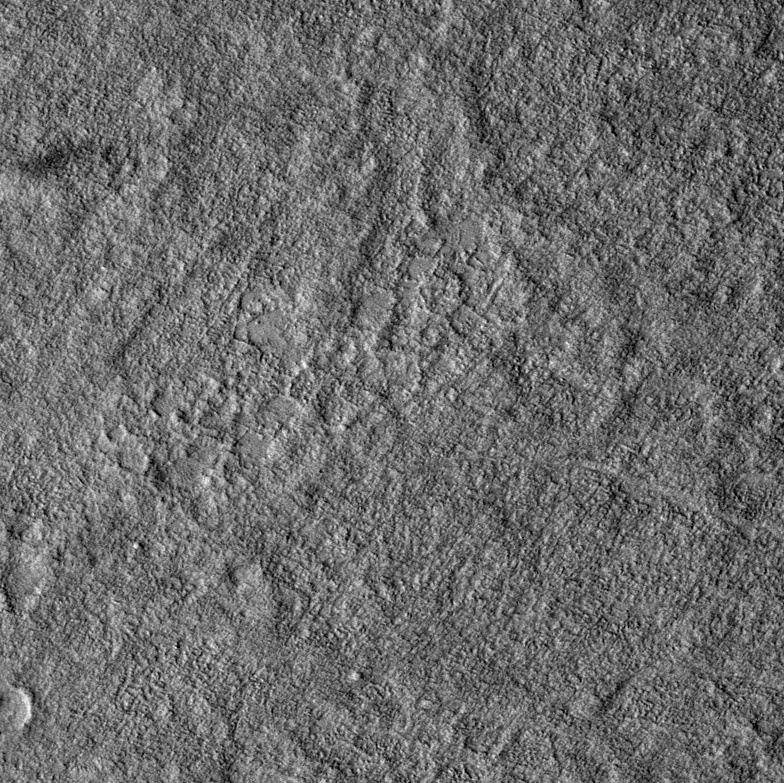
Label: dustdevil